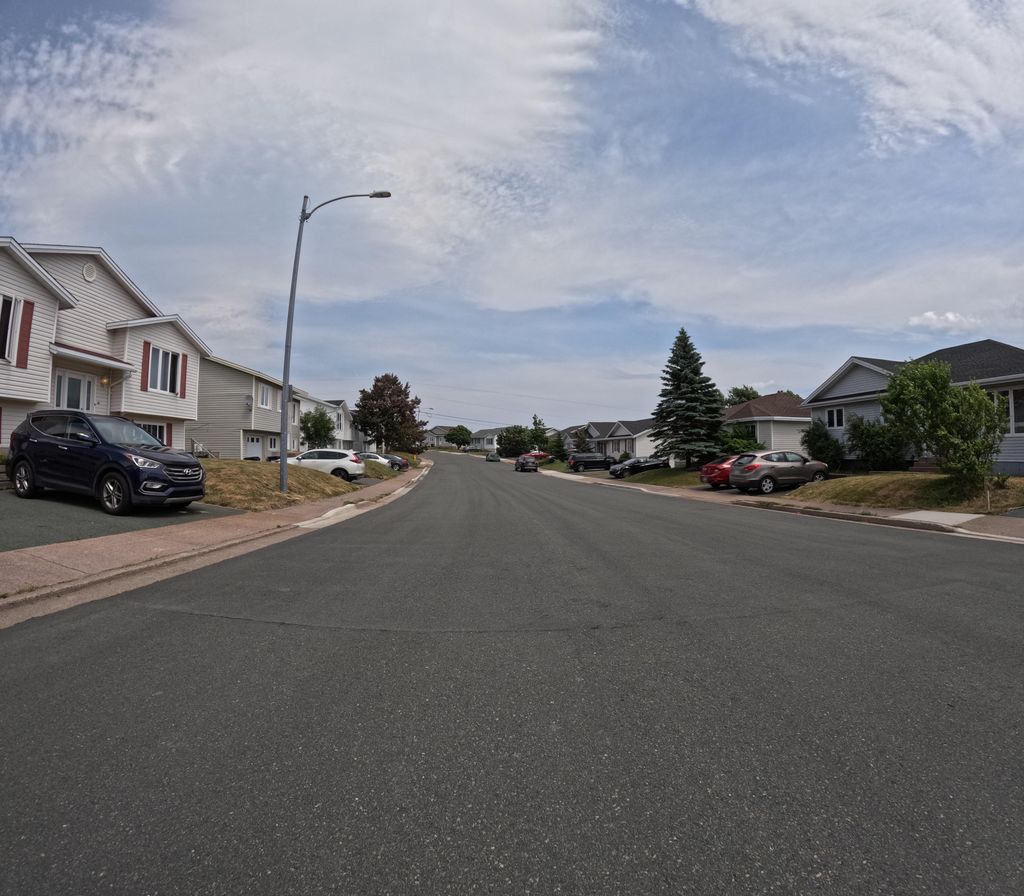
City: st_johns